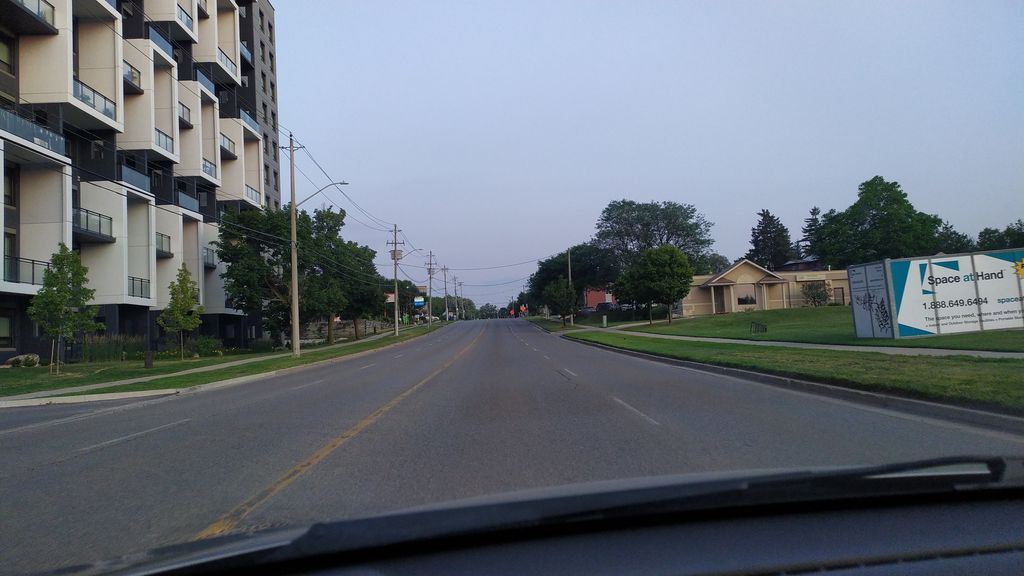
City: kitchener-waterloo